Field crop: maize
Growth stage: 1
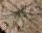
Species: salsola